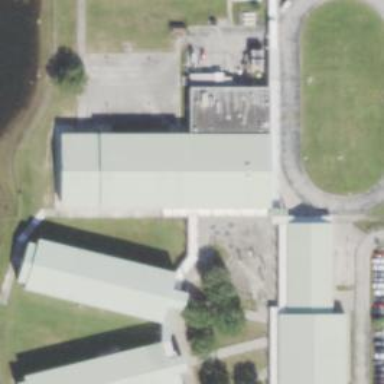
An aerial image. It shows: Sports centre with multi-sport facilities. The centre also serves as hurricane emergency shelter.